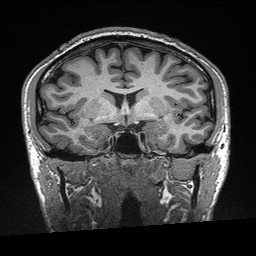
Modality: T1w
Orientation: sagittal
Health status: healthy
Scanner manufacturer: siemens
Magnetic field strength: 3 T
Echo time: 0.00298 s